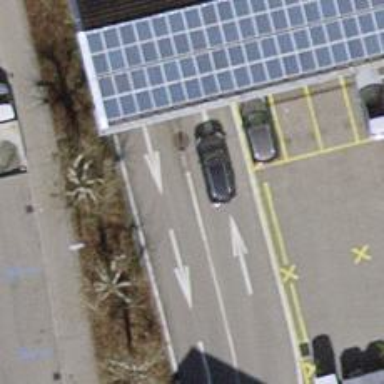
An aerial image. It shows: Parking area.